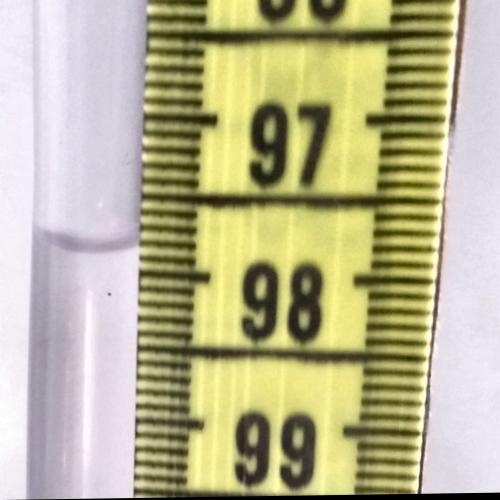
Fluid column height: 97.8 cm